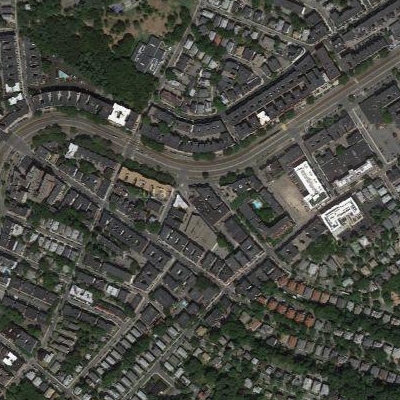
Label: Resident